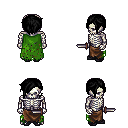
a pixel art fantasy rpg character, male body template, skeleton, green tattered cape, robe skirt, black pixie cut hairstyle, ghillies, dagger, four views (front, back, left, right), 2x2 character sprite sheet, small pixel art, hard edges, no anti-aliasing